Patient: sex F, age 58
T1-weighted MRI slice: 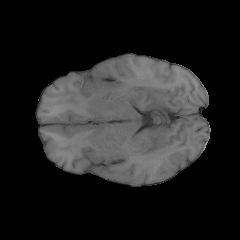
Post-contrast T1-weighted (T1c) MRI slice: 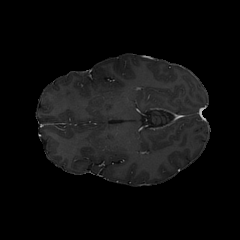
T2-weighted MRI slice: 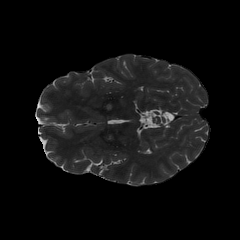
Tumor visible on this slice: no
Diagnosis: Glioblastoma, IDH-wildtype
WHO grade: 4